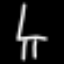
Label: chair